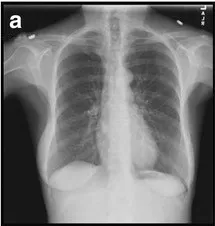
Imaging Results: Normal Chest X-Ray.
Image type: radiology (x_ray)